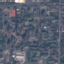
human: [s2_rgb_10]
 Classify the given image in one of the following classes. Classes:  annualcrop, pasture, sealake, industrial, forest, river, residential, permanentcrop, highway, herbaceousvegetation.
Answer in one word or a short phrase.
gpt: Residential